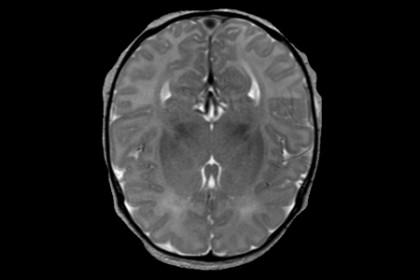
Label: notumor